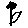
Label: flower